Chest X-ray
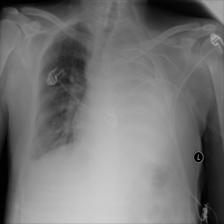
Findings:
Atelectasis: negative
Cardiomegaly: negative
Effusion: negative
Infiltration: negative
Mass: negative
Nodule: negative
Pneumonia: negative
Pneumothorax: negative
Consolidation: negative
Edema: negative
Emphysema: negative
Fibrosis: negative
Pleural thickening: negative
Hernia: negative